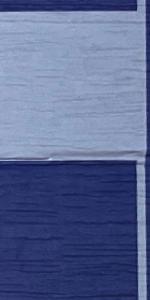
Label: Empty